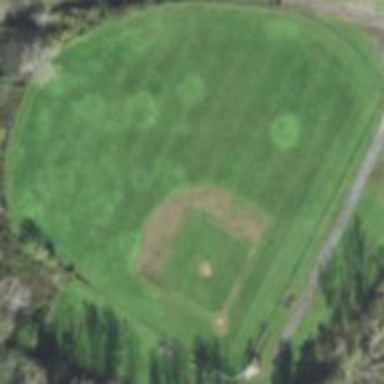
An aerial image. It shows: Baseball pitch for leisure land.